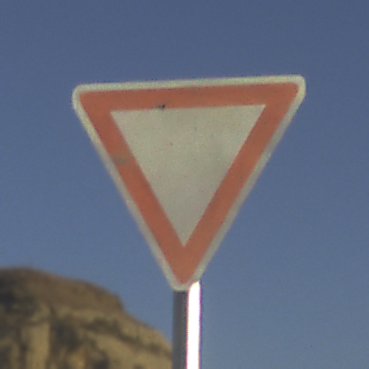
Verkehrszeichen: VorfahrtGewaehren
Umgebung: Outdoor, Nature
Tageszeit: SunriseSunset
Wetter: Clear
Licht: Natural
Jahreszeit: NotSpecified
Kontrast: HighContrast